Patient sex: M
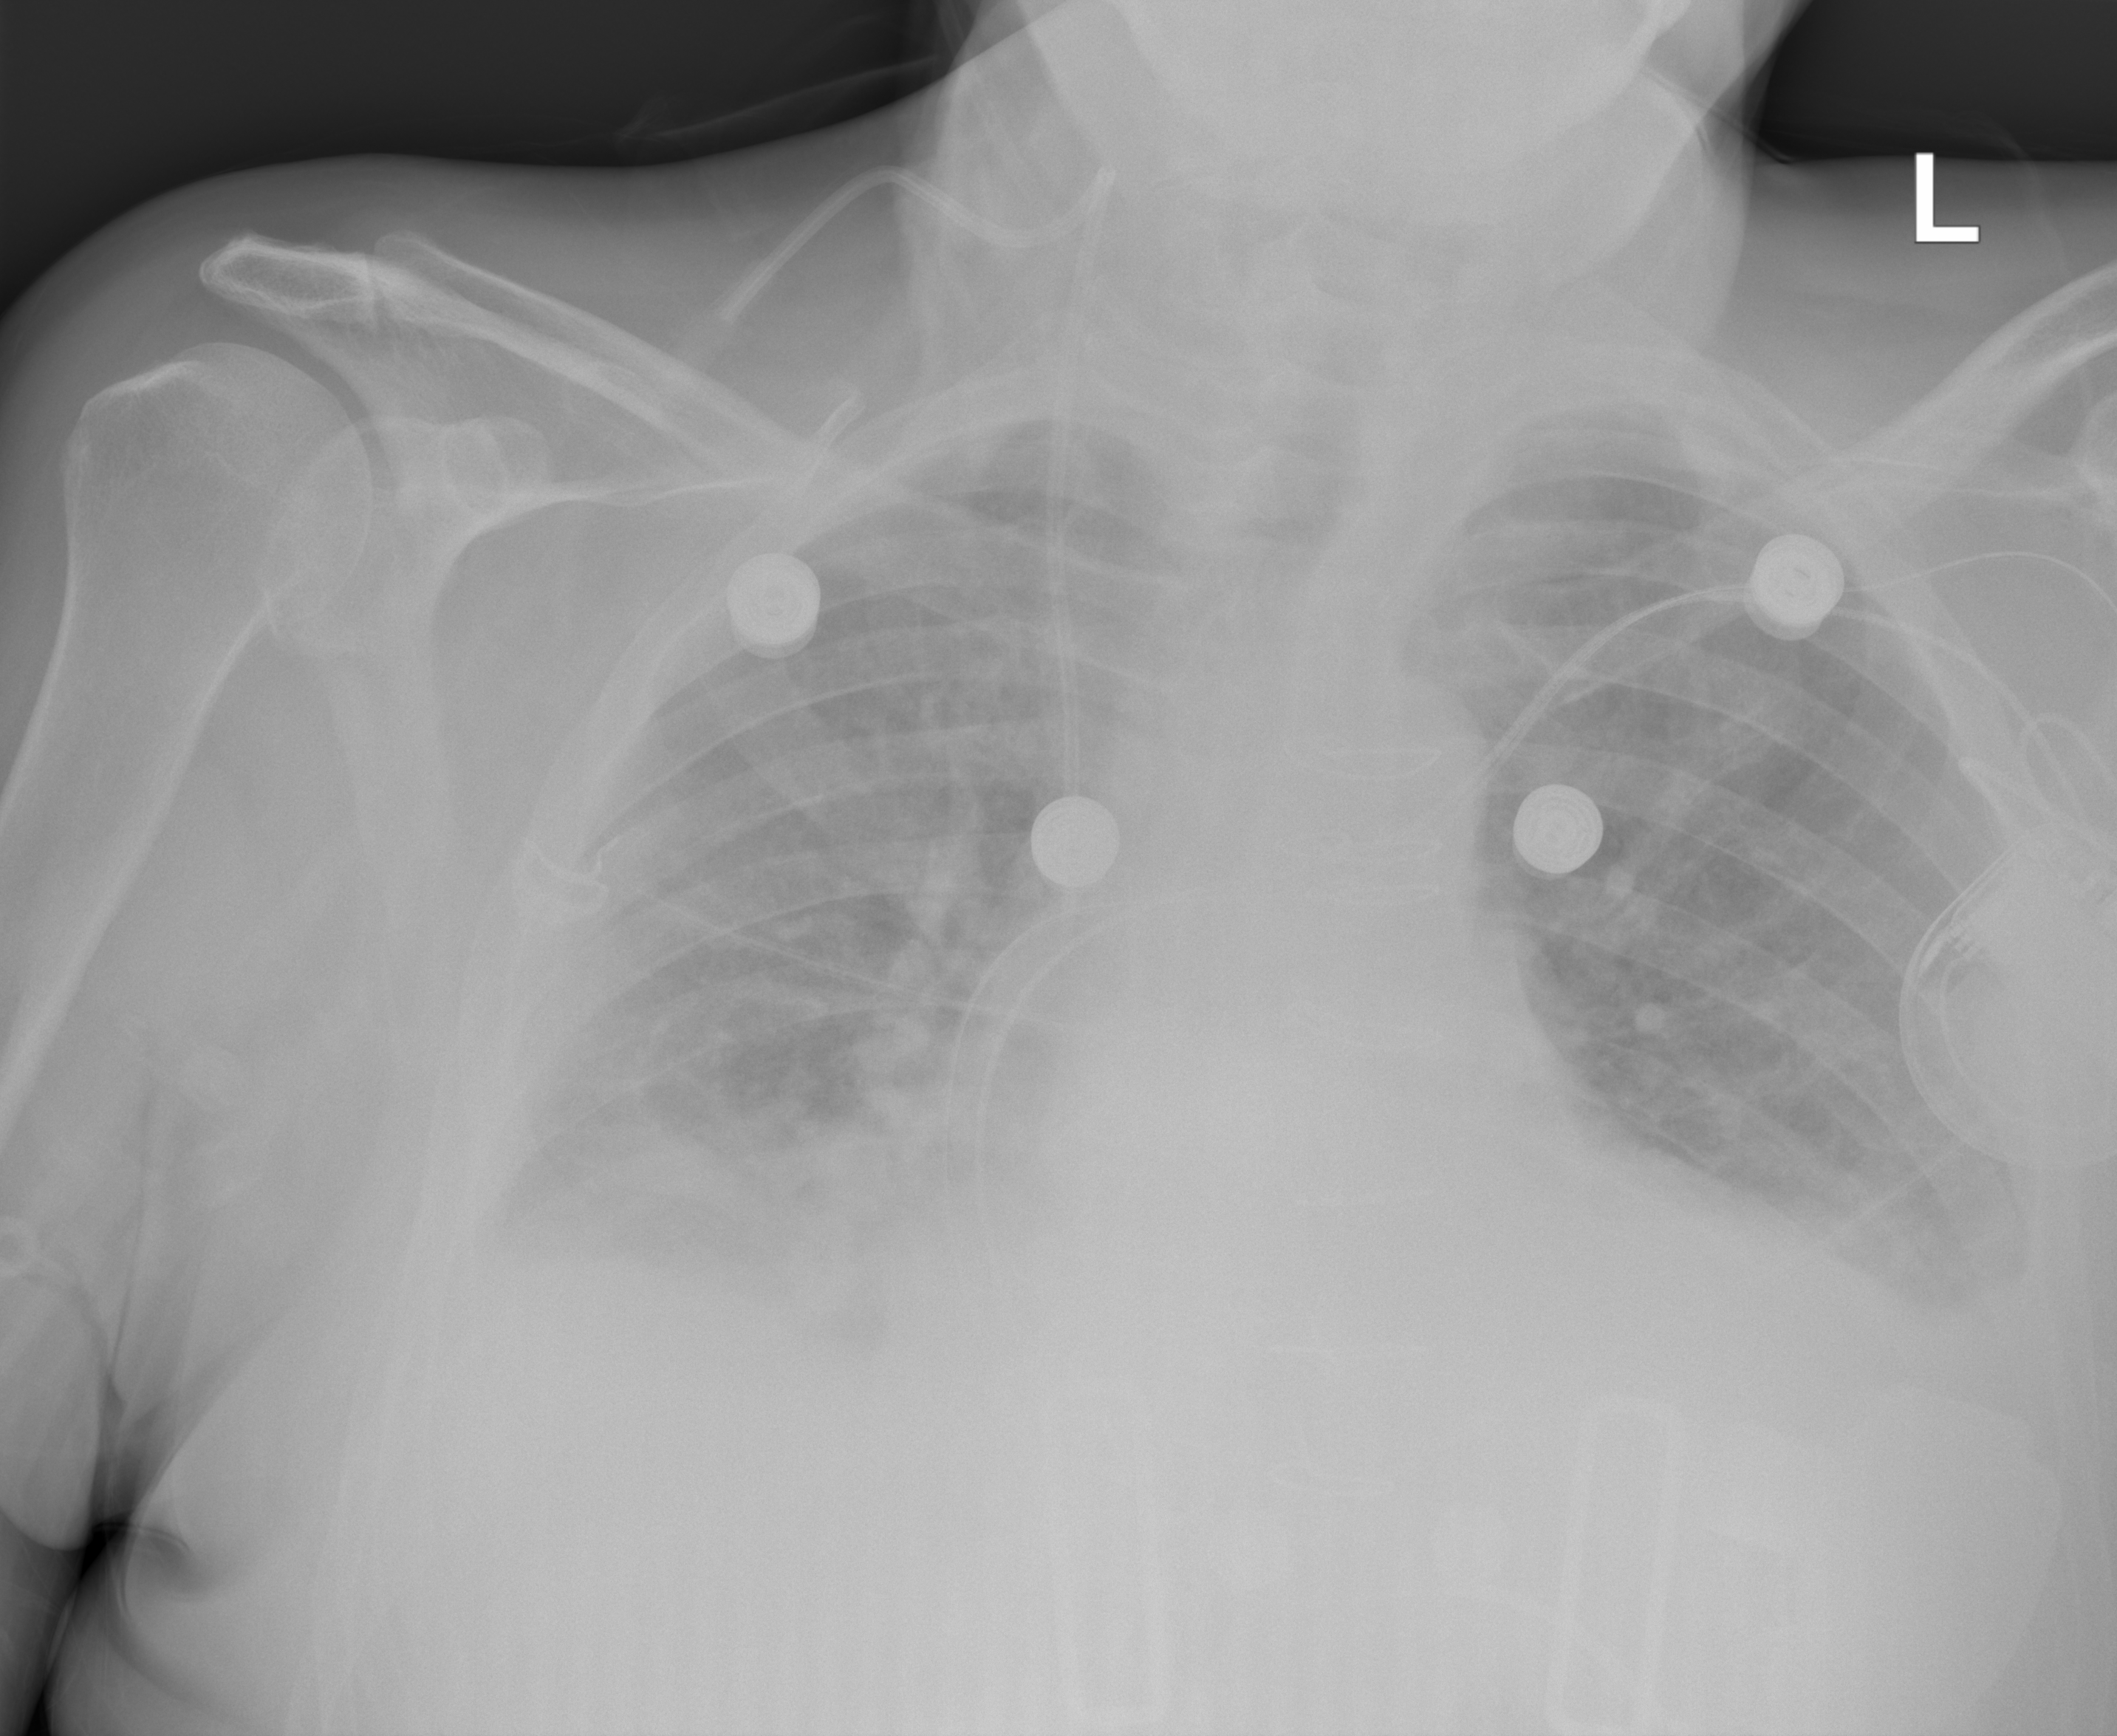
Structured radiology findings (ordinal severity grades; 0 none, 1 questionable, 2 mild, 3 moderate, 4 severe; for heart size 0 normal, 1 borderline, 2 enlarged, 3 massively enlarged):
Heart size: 2
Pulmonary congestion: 2
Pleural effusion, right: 3
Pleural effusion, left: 2
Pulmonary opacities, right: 2
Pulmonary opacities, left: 0
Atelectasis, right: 2
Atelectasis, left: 2